Interaction volume radius: 10 \u00c5
Interaction volume height: 45 \u00c5
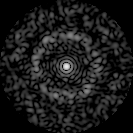
Disorder parameter: 0.8502